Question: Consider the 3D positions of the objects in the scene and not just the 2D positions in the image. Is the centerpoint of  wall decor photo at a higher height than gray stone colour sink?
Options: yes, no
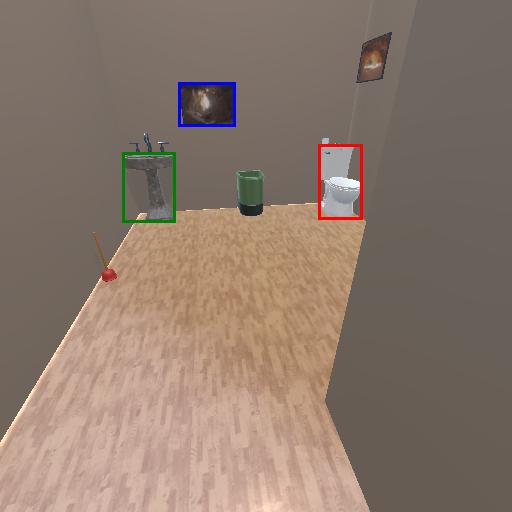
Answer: yes